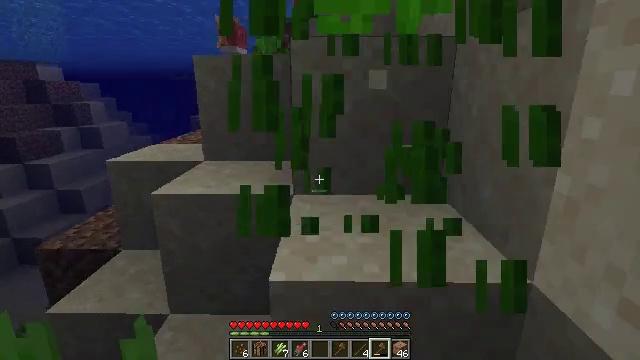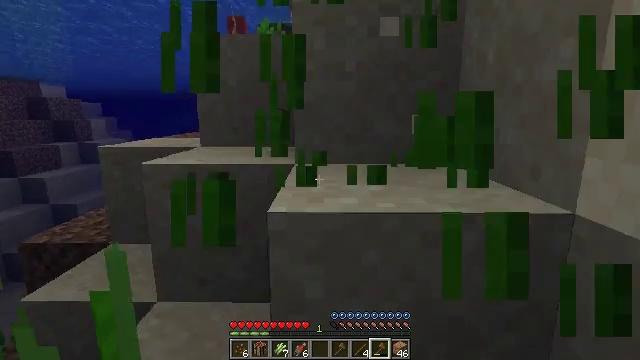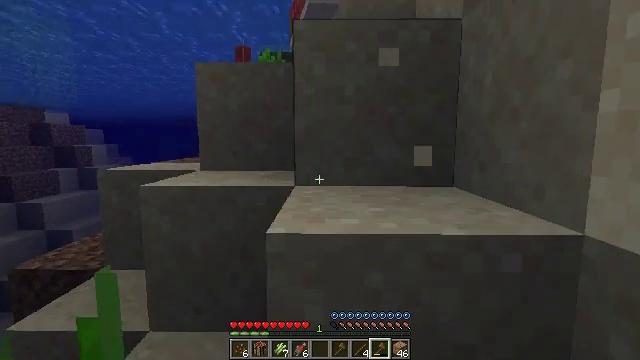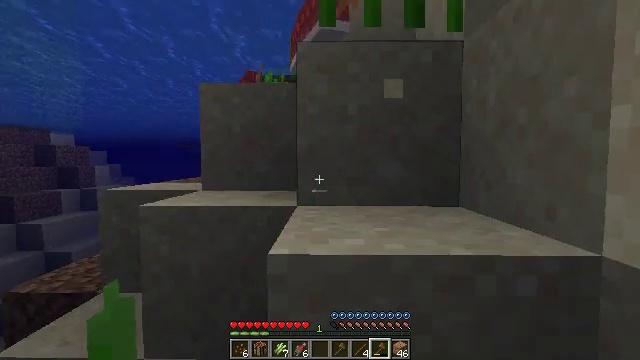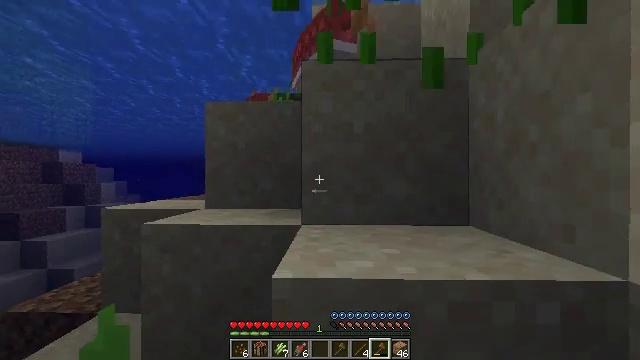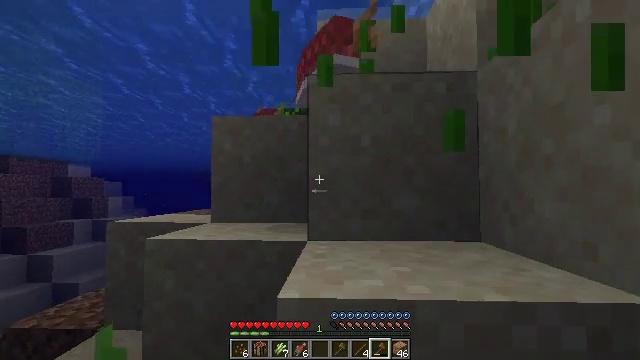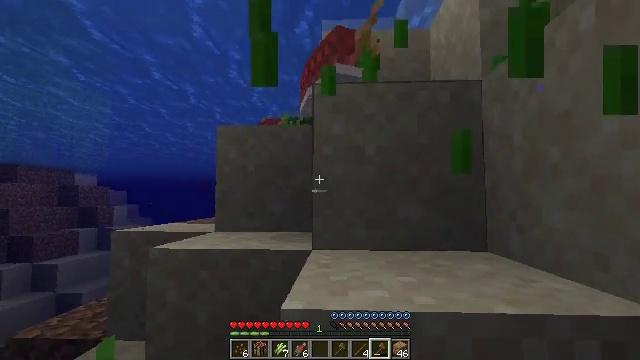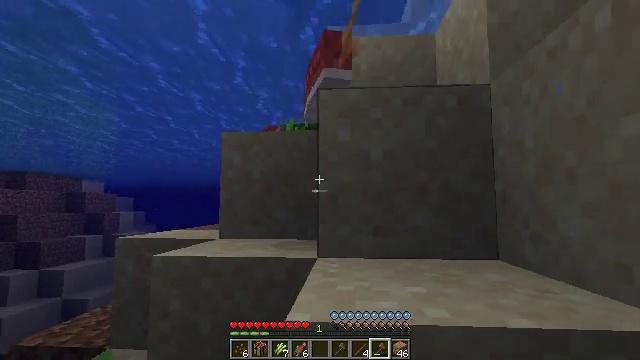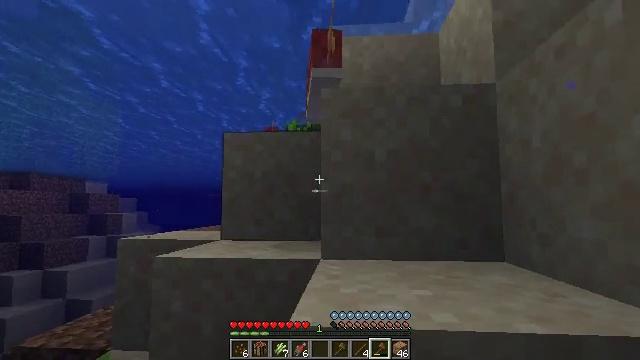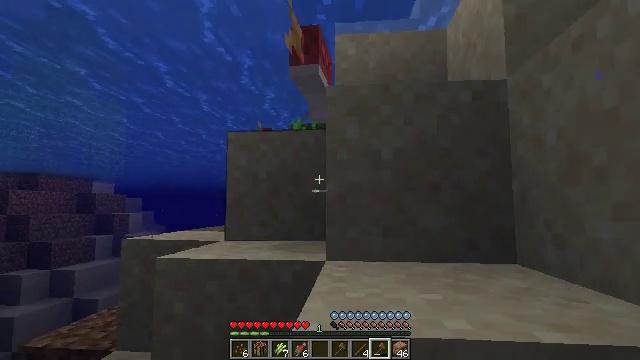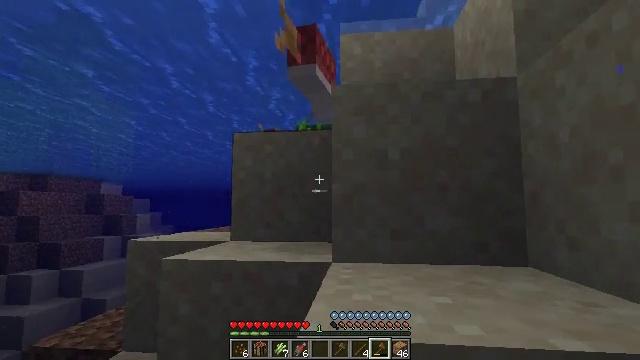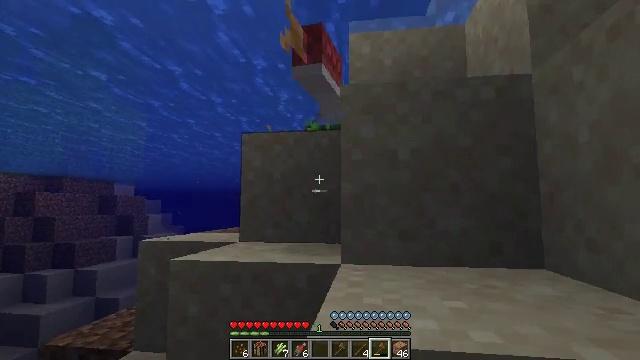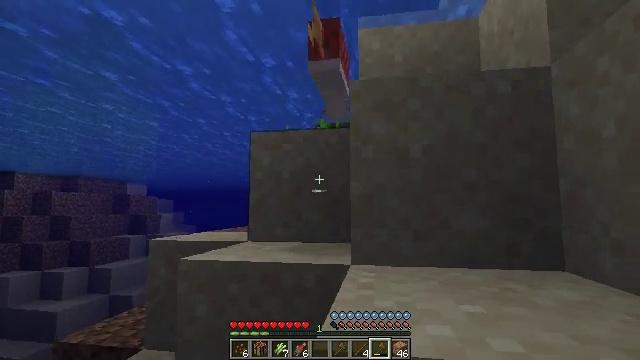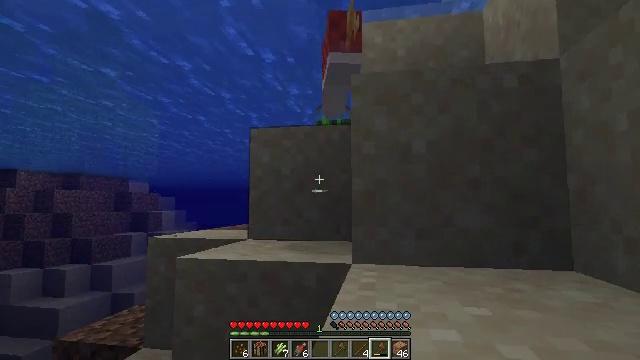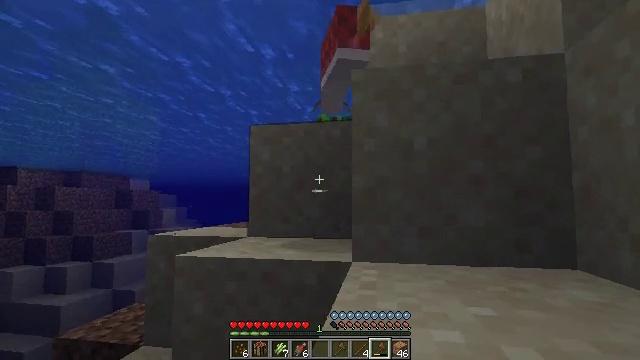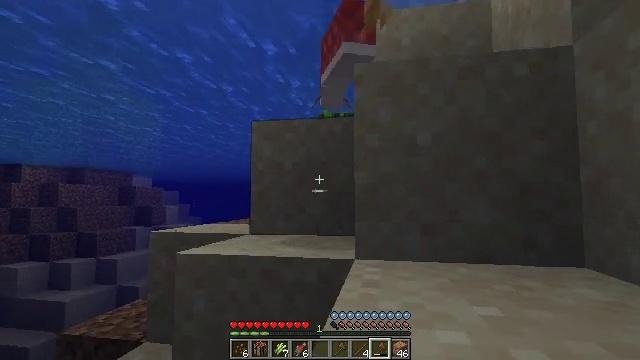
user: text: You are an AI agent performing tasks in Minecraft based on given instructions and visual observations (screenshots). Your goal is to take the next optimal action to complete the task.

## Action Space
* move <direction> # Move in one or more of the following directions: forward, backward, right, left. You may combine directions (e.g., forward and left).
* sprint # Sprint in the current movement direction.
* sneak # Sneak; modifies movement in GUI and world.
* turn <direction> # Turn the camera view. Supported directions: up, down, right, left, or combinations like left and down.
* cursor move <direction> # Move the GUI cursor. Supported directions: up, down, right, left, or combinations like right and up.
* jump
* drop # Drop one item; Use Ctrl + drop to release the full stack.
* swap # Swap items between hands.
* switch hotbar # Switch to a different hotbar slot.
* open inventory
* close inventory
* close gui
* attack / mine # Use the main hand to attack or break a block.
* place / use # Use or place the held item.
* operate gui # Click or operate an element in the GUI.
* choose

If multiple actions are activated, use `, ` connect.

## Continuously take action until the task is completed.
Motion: motion action
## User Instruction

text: Hunt a salmon.
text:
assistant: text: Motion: move forward, sneak, turn up
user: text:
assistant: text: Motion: move forward, sneak, turn up
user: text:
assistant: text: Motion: move forward, sneak, turn up
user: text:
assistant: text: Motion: move forward, sneak, turn up, jump
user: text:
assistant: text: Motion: move forward, sneak, turn left and up, jump
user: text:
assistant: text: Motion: move forward, sneak, turn up, jump
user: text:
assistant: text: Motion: move forward, sneak, turn up, jump
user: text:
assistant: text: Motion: move forward, sneak, jump
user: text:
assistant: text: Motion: move forward, sneak, jump
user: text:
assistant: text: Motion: move forward, sneak, turn left, jump
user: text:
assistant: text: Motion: move forward, sneak, turn left, jump
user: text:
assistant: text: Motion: move forward, sneak, turn left, jump
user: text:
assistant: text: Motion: move forward, sneak, jump
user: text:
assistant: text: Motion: move forward, sneak, jump
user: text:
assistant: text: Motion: move forward, sneak, jump
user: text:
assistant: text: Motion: move forward, sneak, jump
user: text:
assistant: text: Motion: move forward and move left, sneak, jump
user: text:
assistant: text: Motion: move forward and move left, sneak, jump
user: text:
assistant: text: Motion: move forward and move left, sneak, jump
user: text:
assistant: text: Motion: move forward, sneak, jump
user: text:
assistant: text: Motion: move forward, sneak, jump
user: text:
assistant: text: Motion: move forward, sneak, jump
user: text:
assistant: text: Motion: move forward, sneak, jump
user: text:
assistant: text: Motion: move forward, jump
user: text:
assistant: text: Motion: move forward, jump
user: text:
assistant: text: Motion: move forward
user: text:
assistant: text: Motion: move forward
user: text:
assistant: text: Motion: move forward
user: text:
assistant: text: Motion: move forward
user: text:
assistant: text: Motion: move forward